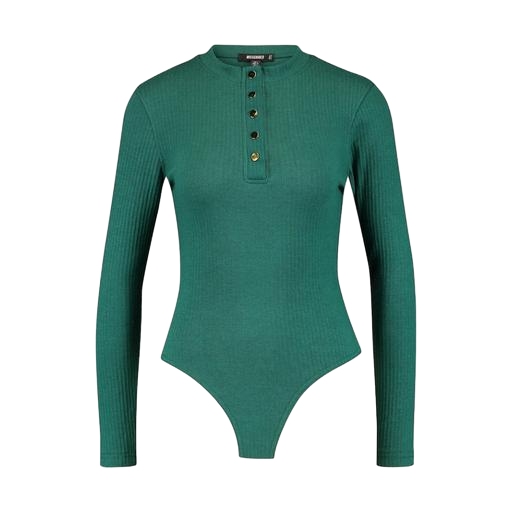
green and long sleeves, green long sleeves, green and rounded neck, white background